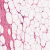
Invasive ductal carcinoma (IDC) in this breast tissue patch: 0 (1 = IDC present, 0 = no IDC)